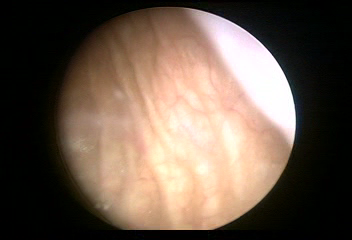
Modality: WLC
Class: Normal mucosa
Bladder cancer association: No